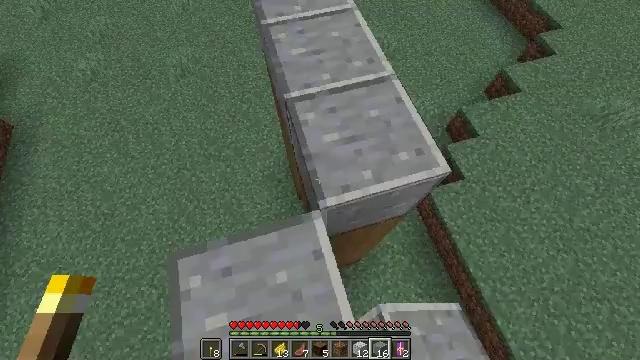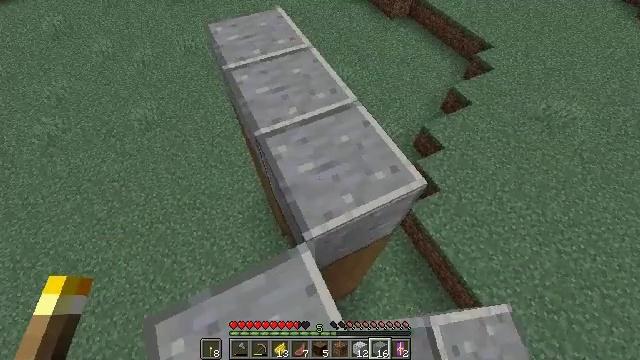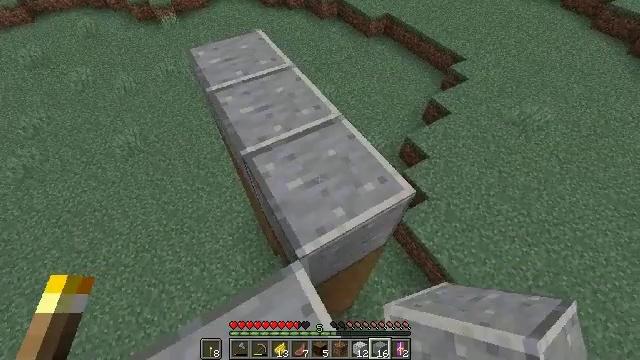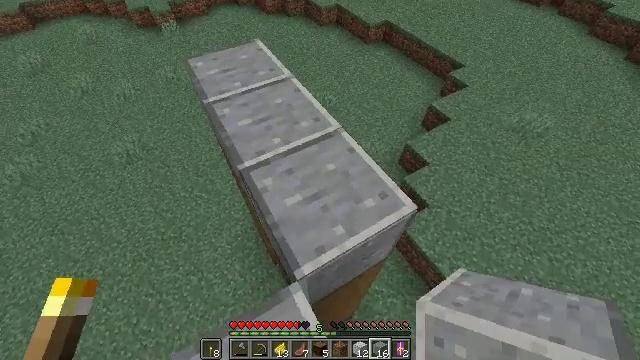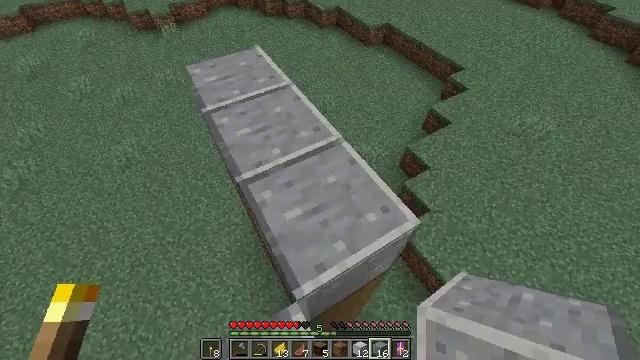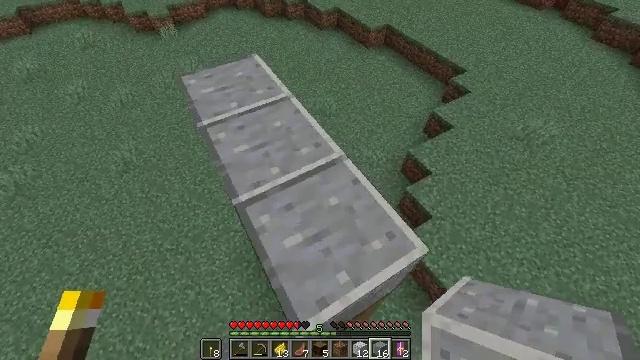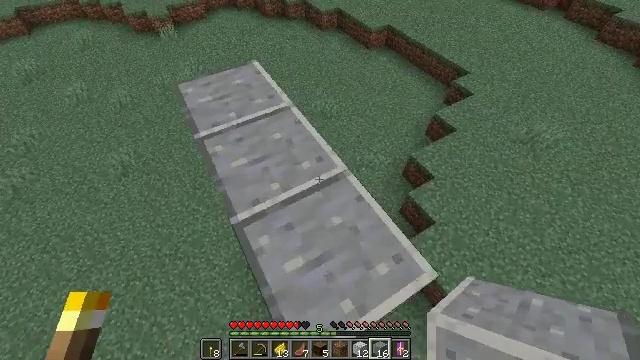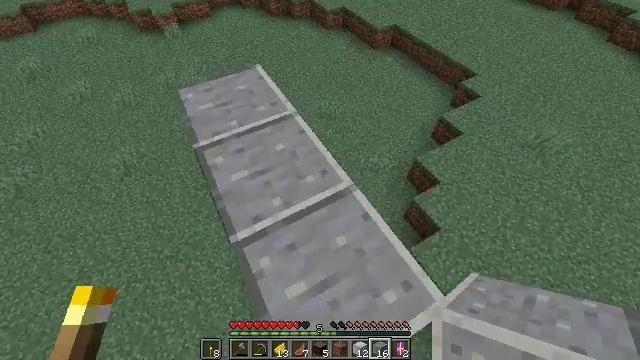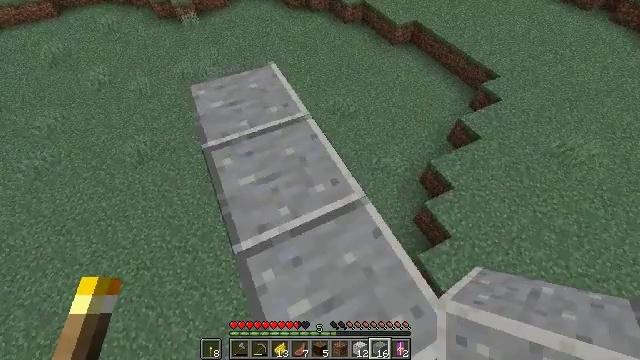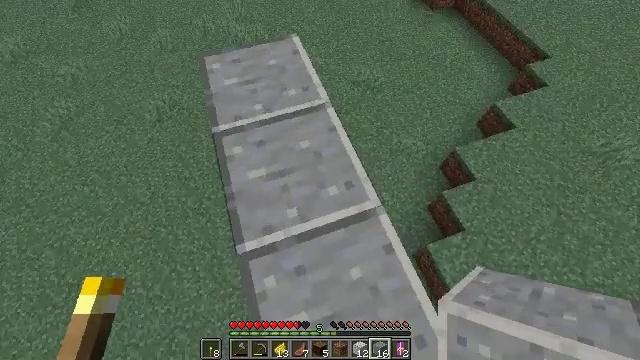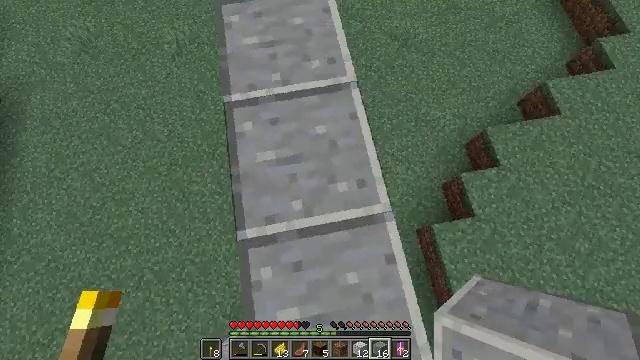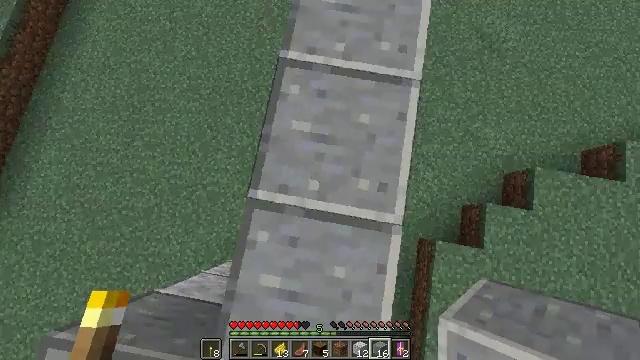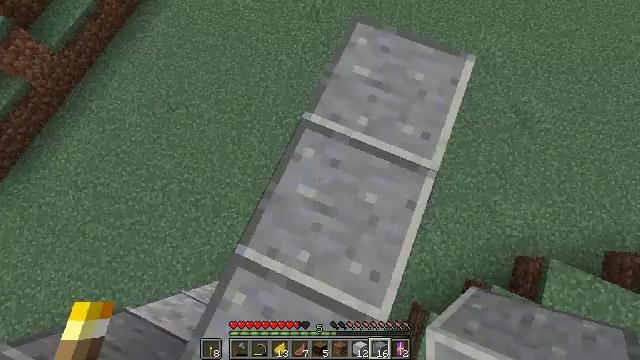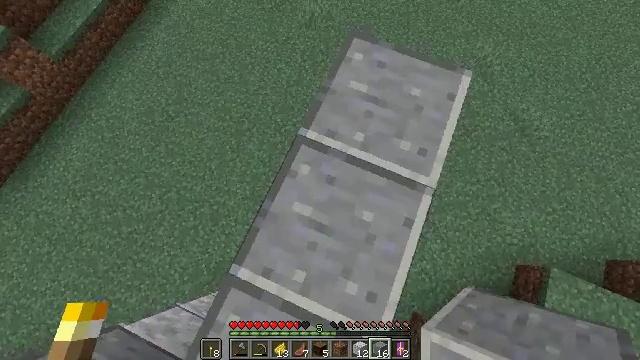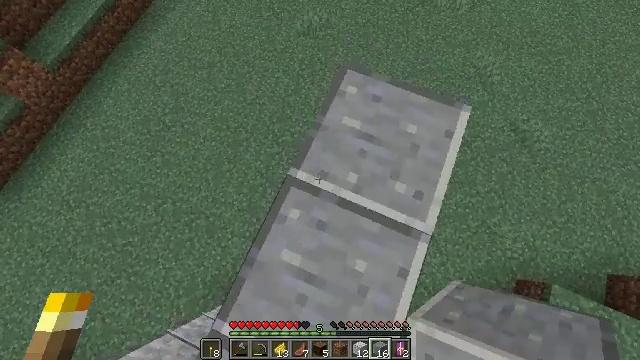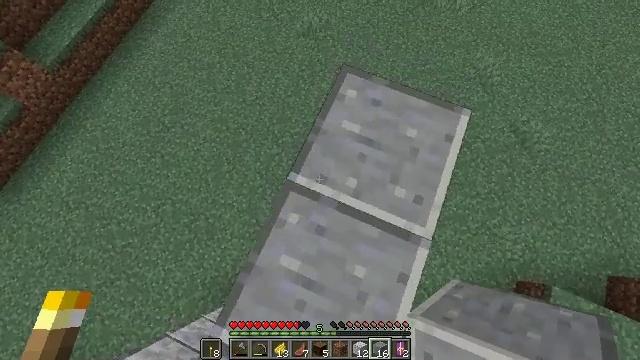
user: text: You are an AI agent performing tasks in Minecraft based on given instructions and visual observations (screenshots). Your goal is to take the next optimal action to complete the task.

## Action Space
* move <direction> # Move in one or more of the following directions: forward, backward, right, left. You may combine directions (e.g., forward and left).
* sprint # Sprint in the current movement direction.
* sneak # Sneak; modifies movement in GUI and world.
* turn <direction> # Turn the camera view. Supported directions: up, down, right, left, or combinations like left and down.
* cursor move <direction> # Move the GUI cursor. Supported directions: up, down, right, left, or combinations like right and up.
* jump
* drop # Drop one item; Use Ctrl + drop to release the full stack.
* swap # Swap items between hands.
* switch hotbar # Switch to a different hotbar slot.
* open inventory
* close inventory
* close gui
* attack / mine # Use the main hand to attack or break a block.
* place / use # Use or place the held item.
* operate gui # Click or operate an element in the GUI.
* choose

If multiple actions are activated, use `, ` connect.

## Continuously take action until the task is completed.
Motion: motion action
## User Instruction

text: Make a set of polished andesite stairs on the crafting table.
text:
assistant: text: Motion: turn right and up
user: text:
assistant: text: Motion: turn right and up
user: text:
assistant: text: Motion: move forward, turn up
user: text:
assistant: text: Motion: move forward
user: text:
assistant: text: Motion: move forward
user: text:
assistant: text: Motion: move forward
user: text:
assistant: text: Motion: move forward, turn left
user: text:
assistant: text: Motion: move forward, turn left and down
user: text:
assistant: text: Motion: move forward, turn left and down
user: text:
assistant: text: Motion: move forward, turn left and down
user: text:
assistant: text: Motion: move forward, turn left and down
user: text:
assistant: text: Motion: move forward, turn left and up
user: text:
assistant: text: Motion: move forward, turn up
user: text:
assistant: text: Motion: move forward
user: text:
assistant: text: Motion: move forward
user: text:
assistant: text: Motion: move forward, turn right
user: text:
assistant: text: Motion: move forward, turn left and down
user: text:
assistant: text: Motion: move forward, turn left and down
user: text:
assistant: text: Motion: turn down
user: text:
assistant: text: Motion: no_op
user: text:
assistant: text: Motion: no_op
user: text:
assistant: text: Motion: no_op
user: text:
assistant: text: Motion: no_op
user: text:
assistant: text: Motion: no_op
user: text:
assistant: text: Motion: no_op
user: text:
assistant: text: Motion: no_op
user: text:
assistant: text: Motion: no_op
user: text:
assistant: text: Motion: no_op
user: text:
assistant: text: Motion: no_op
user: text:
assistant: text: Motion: no_op